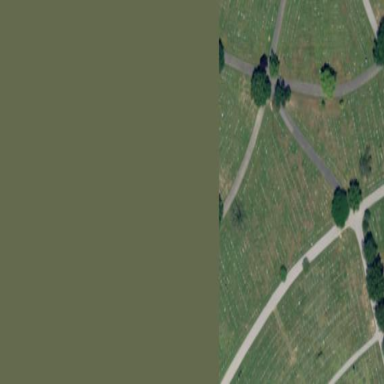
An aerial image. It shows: Sector within cemetery.